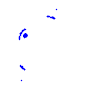
Particle: pion